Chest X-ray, PA view. Patient: 59 years old, sex M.
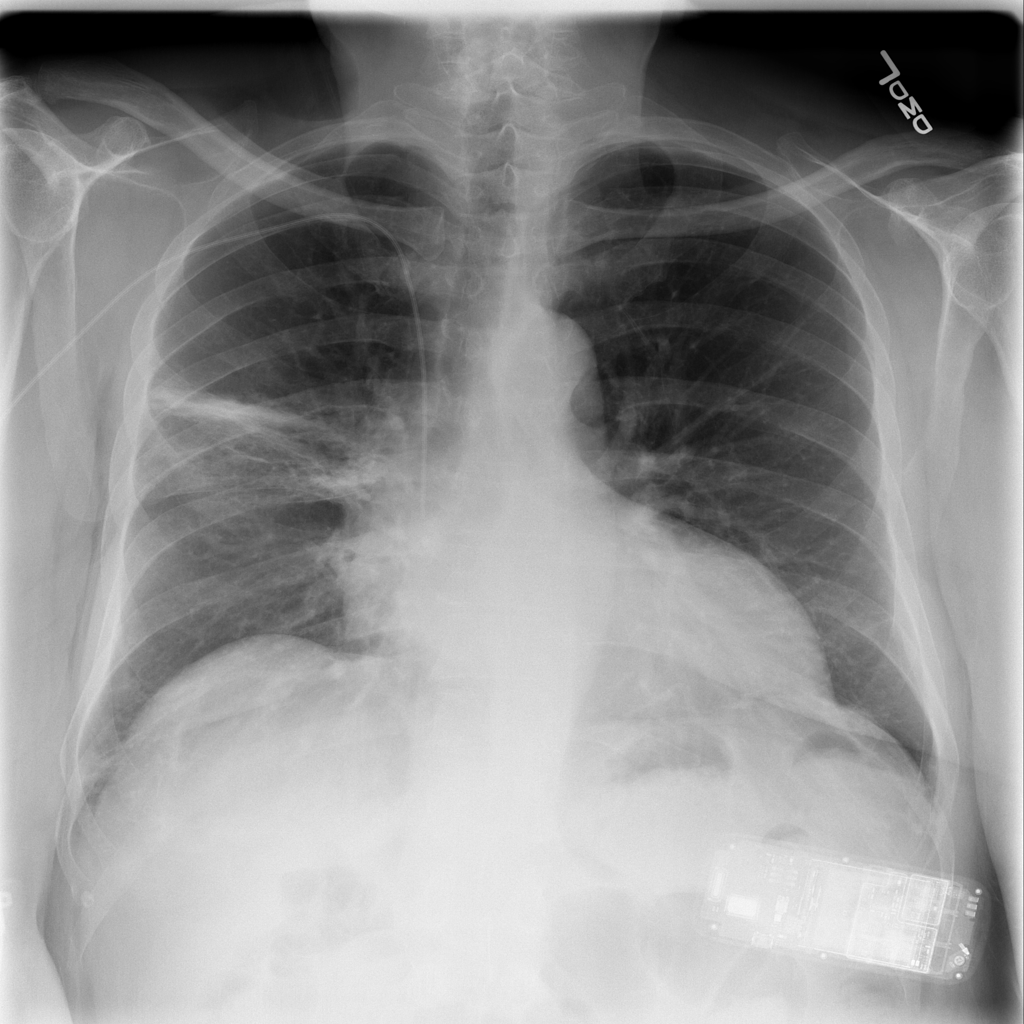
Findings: Infiltration